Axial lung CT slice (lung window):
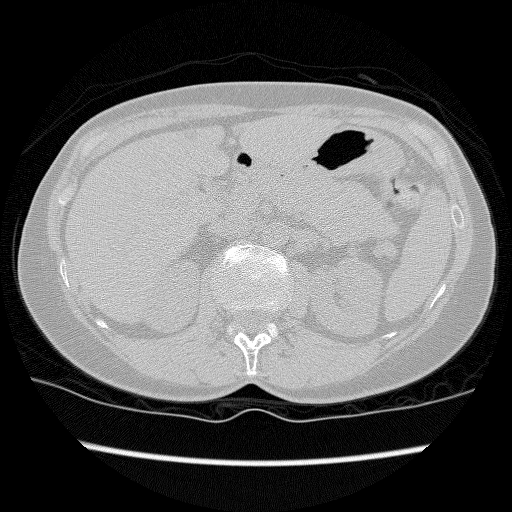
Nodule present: no